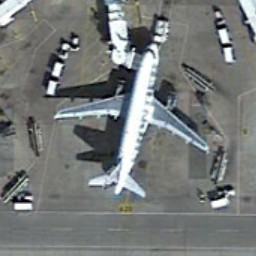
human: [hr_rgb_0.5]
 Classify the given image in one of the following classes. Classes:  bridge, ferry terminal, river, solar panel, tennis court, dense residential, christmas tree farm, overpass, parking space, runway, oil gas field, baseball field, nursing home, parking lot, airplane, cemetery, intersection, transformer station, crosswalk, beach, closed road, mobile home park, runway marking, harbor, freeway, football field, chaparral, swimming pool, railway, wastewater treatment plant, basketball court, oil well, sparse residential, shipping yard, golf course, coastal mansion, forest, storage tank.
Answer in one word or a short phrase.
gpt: airplane